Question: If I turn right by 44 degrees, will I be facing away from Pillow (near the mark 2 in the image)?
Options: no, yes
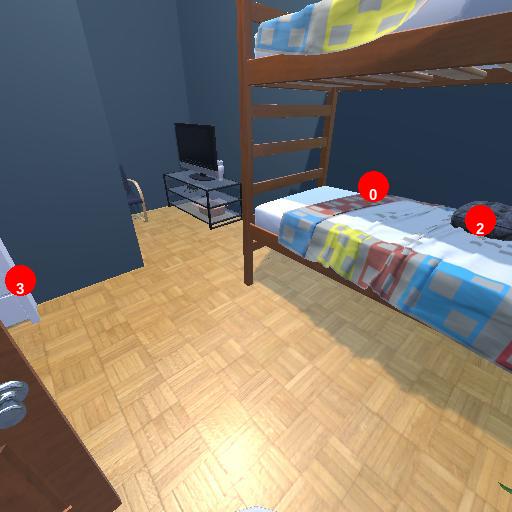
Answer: no